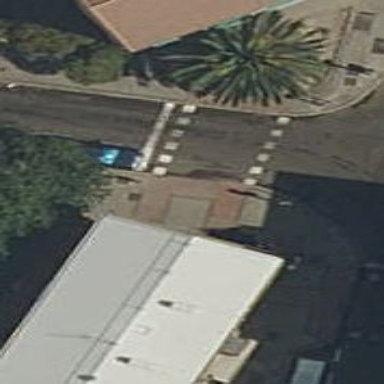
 there are traffic signals and zebra crossing."